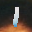
Label: 1